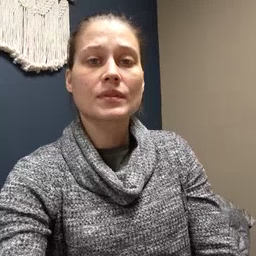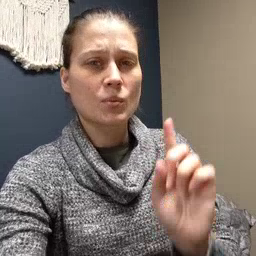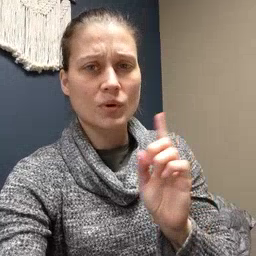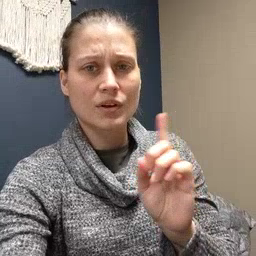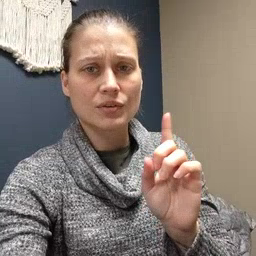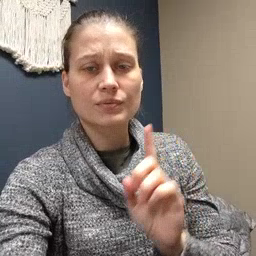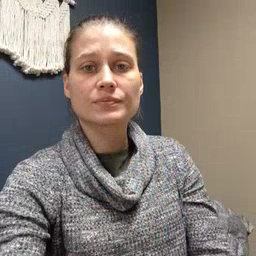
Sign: where